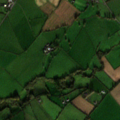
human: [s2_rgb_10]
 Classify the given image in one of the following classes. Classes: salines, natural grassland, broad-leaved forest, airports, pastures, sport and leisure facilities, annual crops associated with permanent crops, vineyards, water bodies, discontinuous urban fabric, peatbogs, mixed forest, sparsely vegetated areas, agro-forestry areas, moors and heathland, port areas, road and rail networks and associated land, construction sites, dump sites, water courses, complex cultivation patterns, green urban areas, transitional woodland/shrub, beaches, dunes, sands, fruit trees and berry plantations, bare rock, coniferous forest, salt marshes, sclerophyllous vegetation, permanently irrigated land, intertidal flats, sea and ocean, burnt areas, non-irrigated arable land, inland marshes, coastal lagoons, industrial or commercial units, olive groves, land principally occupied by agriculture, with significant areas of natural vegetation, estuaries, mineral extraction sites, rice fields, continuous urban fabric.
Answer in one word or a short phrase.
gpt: pastures